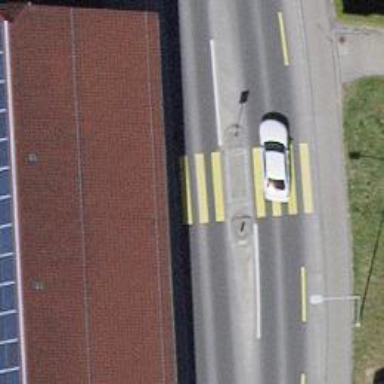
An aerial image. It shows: Pedestrian crossing with zebra markings on the footway.